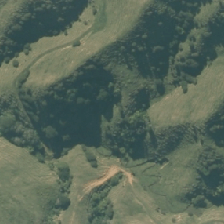
Land cover: indigenous_forest